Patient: sex F, age 54
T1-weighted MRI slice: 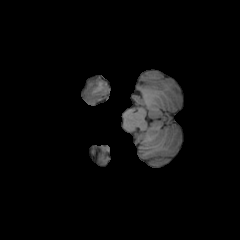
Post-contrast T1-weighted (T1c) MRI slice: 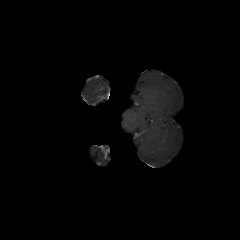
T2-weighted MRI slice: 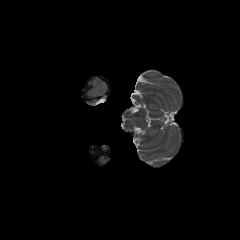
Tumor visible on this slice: no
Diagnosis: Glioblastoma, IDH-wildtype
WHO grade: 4